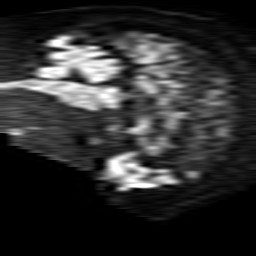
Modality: TRACE
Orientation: sagittal
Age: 54
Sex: male
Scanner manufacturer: philips
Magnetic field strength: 1.5 T
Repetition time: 3.815 s
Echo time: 0.09719 s